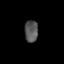
Tissue: prostate
Cell type: Myeloid cells
Senescence score: 0.3289
Nuclear area (px): 285
Mean DAPI intensity: 86.154